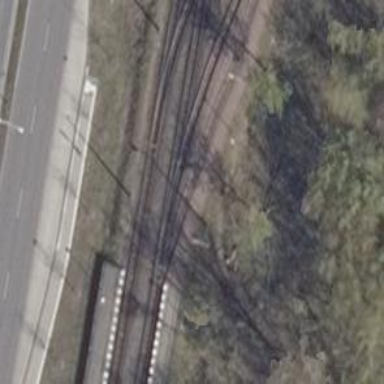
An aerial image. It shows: Railway switch with the turnout side on the right.